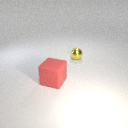
small yellow metal sphere to the right of large red rubber cube